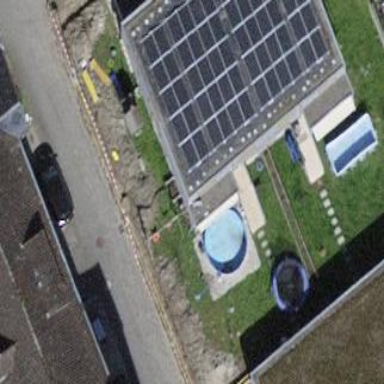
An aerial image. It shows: Solar power generator.